Interaction volume radius: 5 \u00c5
Interaction volume height: 15 \u00c5
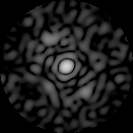
Disorder parameter: 0.7742